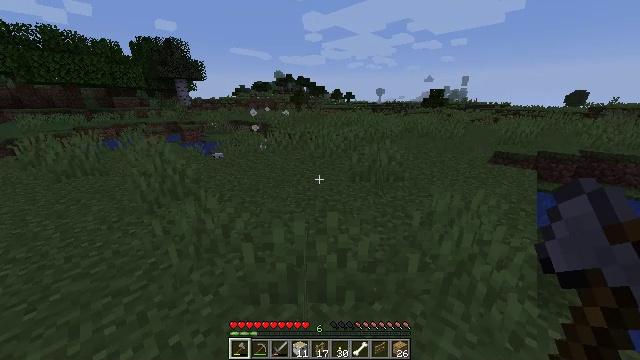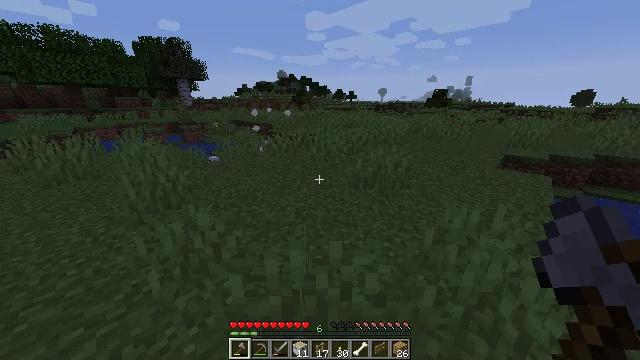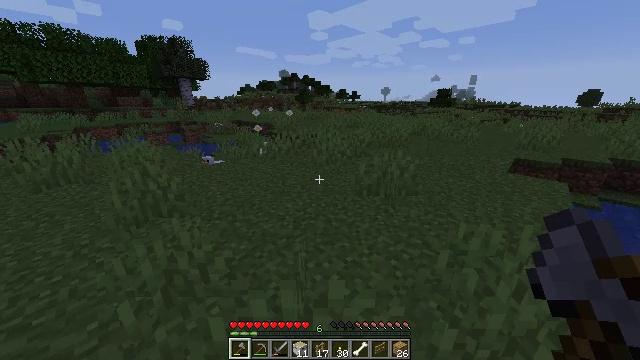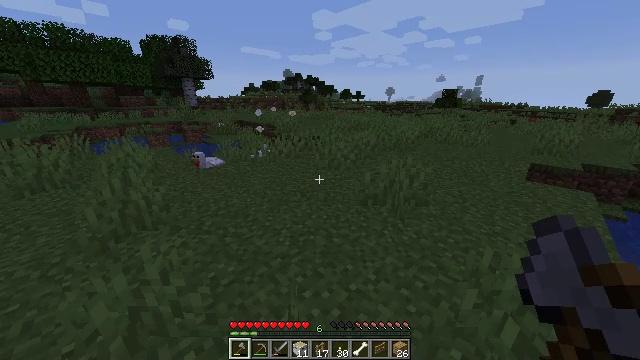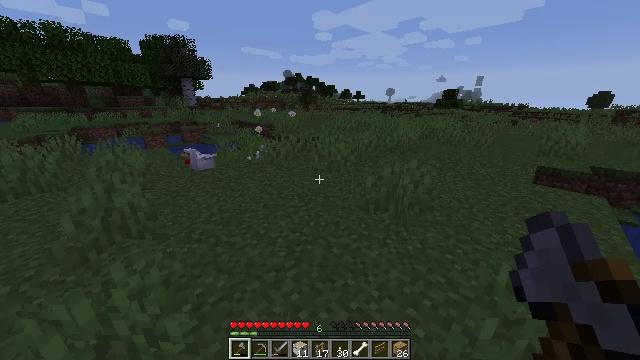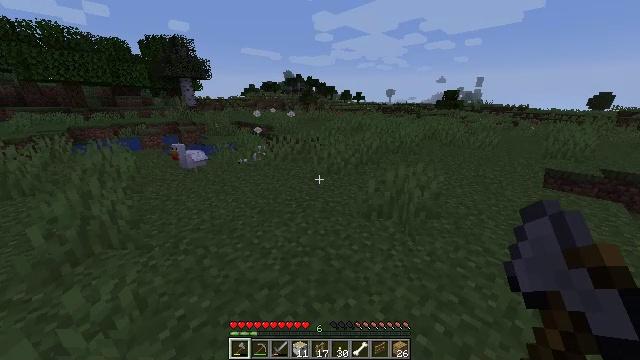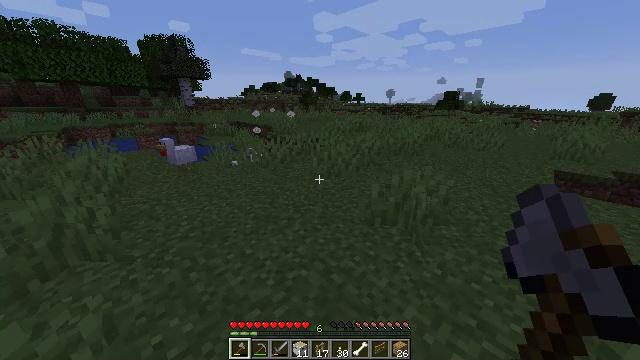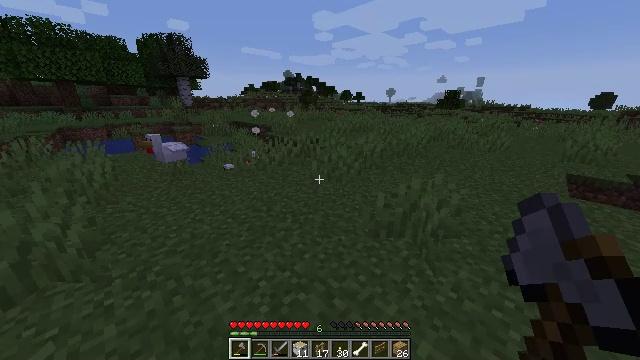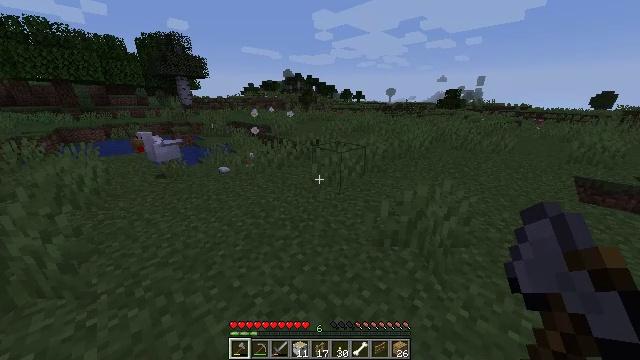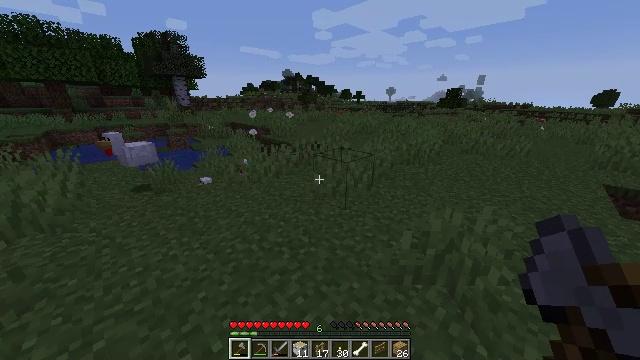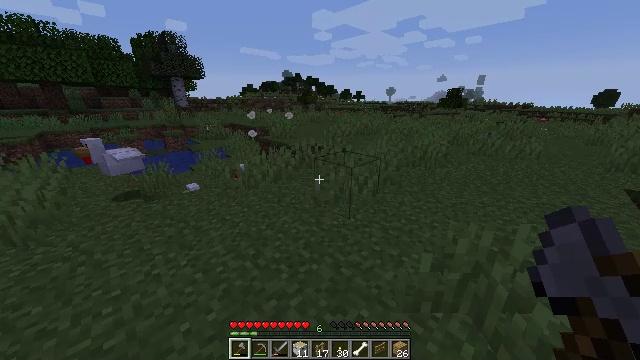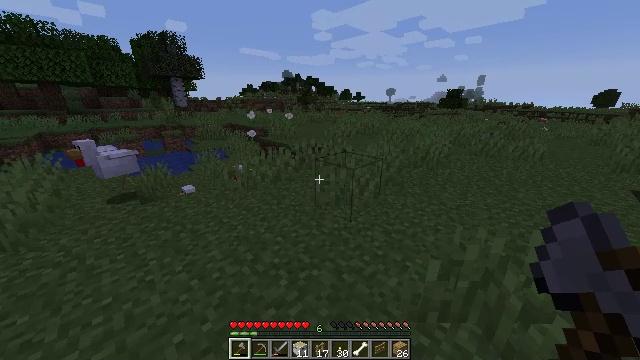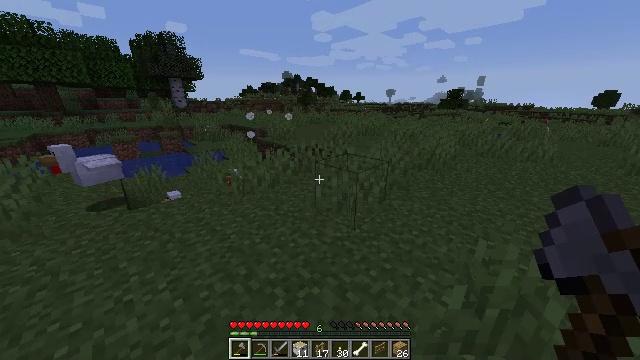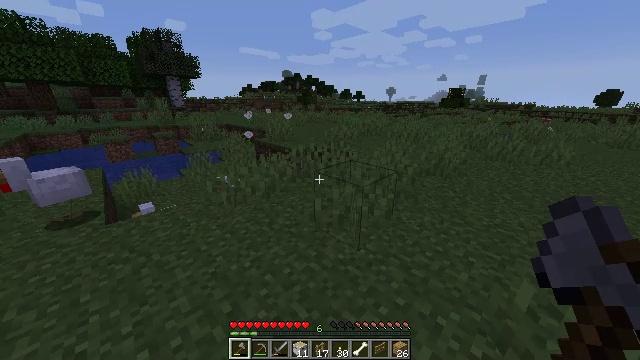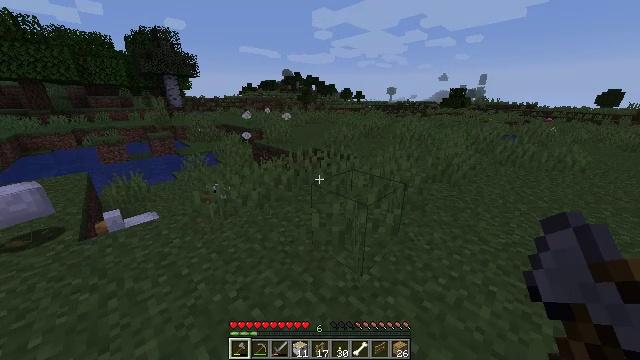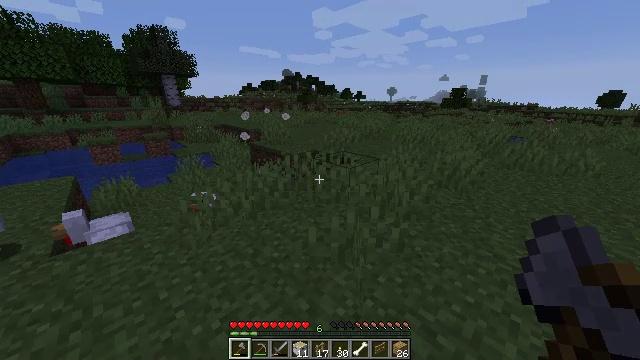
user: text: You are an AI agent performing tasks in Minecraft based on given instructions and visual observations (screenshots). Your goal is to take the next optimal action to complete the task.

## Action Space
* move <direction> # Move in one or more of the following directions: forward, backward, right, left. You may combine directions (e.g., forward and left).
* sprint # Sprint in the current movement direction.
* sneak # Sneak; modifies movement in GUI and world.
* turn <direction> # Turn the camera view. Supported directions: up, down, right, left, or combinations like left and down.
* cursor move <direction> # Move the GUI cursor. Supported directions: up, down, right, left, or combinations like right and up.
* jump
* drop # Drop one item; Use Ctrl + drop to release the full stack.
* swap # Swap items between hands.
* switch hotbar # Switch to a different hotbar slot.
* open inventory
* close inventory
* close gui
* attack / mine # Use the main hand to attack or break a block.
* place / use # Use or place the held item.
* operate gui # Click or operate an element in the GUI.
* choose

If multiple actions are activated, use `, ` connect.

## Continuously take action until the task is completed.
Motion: motion action
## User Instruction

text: Open the crafting table to craft a gray bed.
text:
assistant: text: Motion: move forward, sprint
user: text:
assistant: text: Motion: move forward, sprint
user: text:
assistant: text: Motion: move forward, sprint
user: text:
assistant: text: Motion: move forward, sprint
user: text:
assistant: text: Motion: move forward, sprint
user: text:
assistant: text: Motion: move forward, sprint
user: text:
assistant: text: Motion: move forward, sprint
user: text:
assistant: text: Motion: move forward, sprint
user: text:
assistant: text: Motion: move forward, sprint
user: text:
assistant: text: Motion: move forward, sprint
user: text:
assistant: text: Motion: move forward, sprint
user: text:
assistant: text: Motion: move forward, sprint
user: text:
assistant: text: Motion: move forward, sprint
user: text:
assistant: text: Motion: move forward, sprint
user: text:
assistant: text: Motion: move forward, sprint
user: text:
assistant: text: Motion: move forward, sprint
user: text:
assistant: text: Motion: move forward, sprint
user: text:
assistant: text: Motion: move forward, sprint
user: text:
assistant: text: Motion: move forward, sprint
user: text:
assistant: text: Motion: move forward, sprint
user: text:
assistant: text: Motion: move forward, sprint
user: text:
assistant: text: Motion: move forward, sprint
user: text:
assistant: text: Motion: move forward, sprint
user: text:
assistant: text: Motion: move forward, sprint
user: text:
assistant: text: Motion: move forward, sprint
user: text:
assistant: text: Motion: move forward, sprint
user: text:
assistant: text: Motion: move forward, sprint
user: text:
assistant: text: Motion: move forward, sprint
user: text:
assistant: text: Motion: move forward, sprint
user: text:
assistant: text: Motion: move forward, sprint